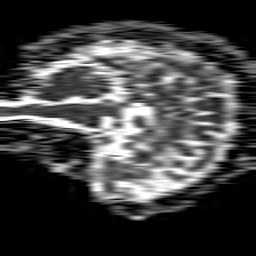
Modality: ADC
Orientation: sagittal
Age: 49
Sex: female
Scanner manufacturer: philips
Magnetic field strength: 1.5 T
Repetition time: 4.6 s
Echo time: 0.08517 s